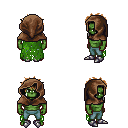
a pixel art fantasy rpg character, male body template, orc, green skin, green tattered cape, teal pants, brown bedhead hairstyle, cloth hood, metal boots, four views (front, back, left, right), 2x2 character sprite sheet, small pixel art, hard edges, no anti-aliasing